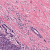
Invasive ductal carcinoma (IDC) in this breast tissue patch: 1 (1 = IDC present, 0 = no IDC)